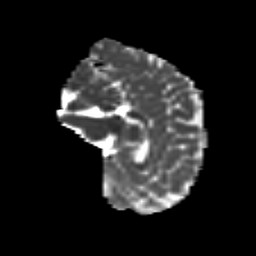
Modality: MD
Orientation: sagittal
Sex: male
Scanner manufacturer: siemens
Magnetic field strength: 3 T
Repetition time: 5 s
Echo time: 0.071 s